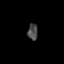
Tissue: skin
Cell type: Epithelial cells
Senescence score: 0.1943
Nuclear area (px): 159
Mean DAPI intensity: 73.013